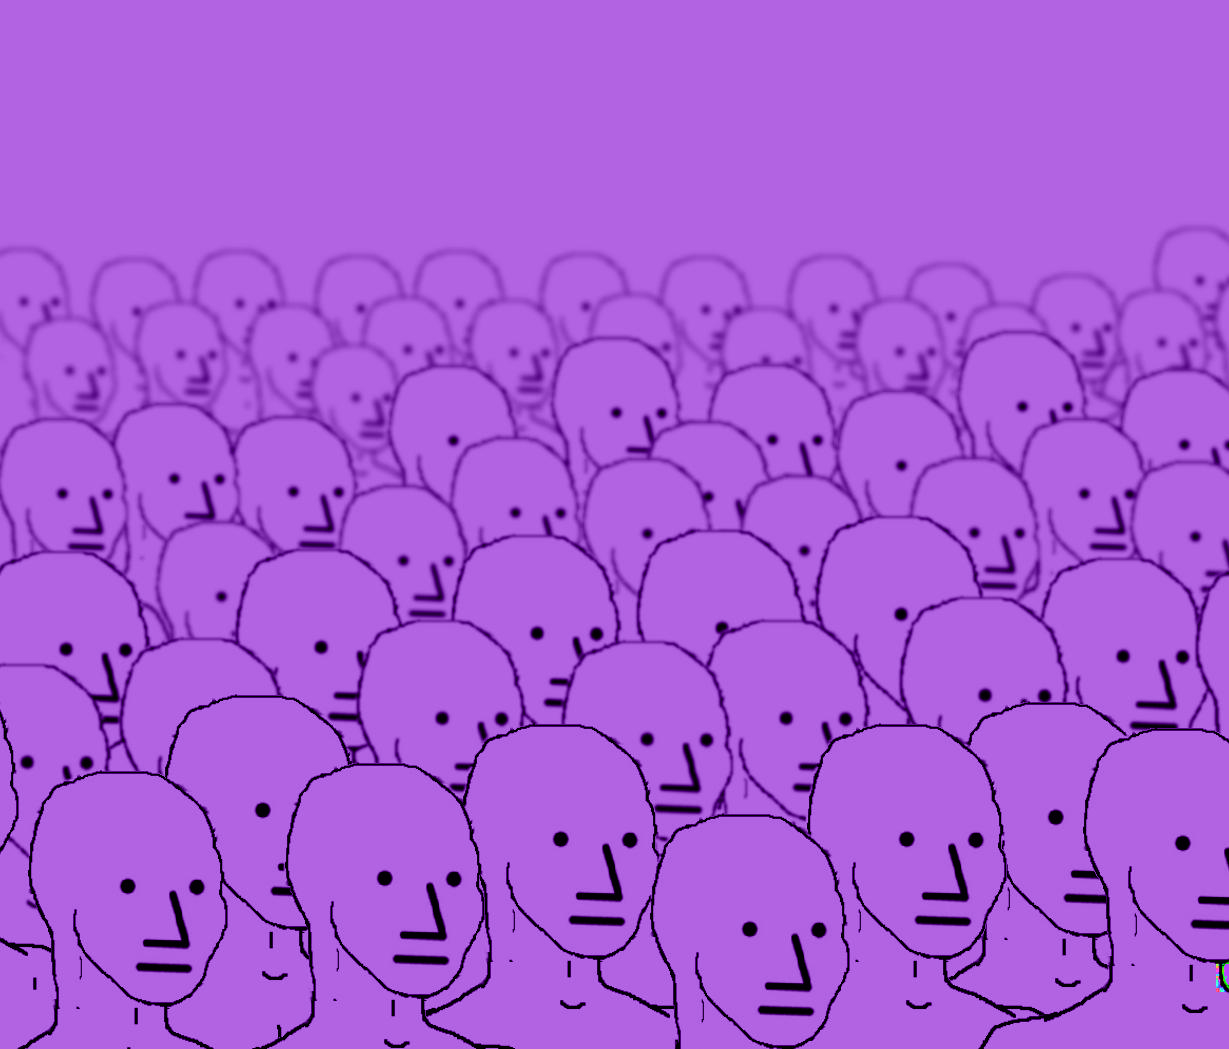
Label: 5_Wojak_with_Background